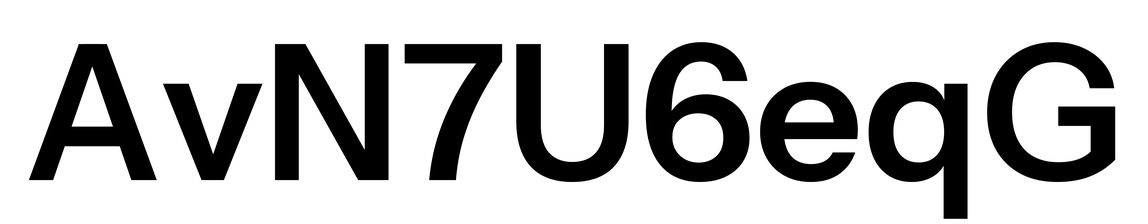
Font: InstrumentSans_SemiBold